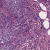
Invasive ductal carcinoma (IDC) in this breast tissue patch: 1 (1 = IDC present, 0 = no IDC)